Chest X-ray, PA view. Patient: 28 years old, sex M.
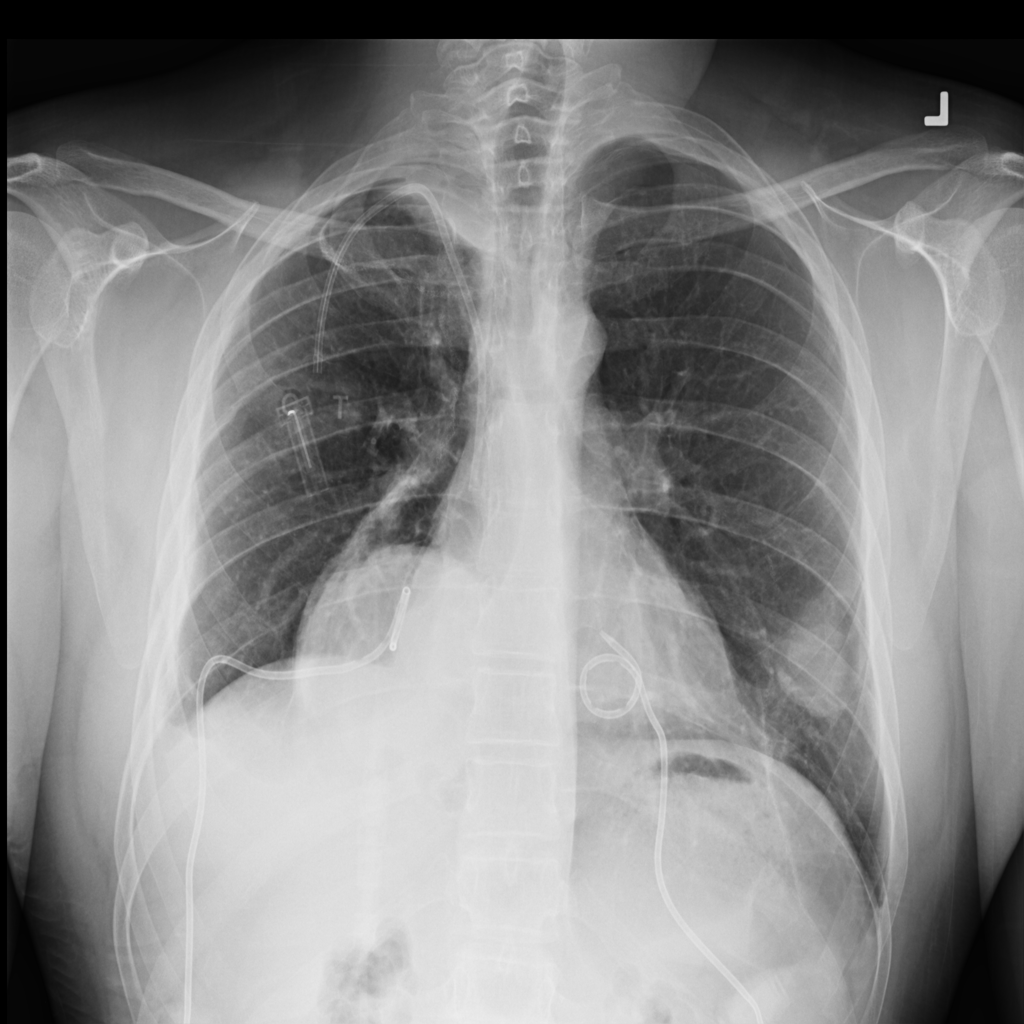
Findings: Pleural_Thickening